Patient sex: M
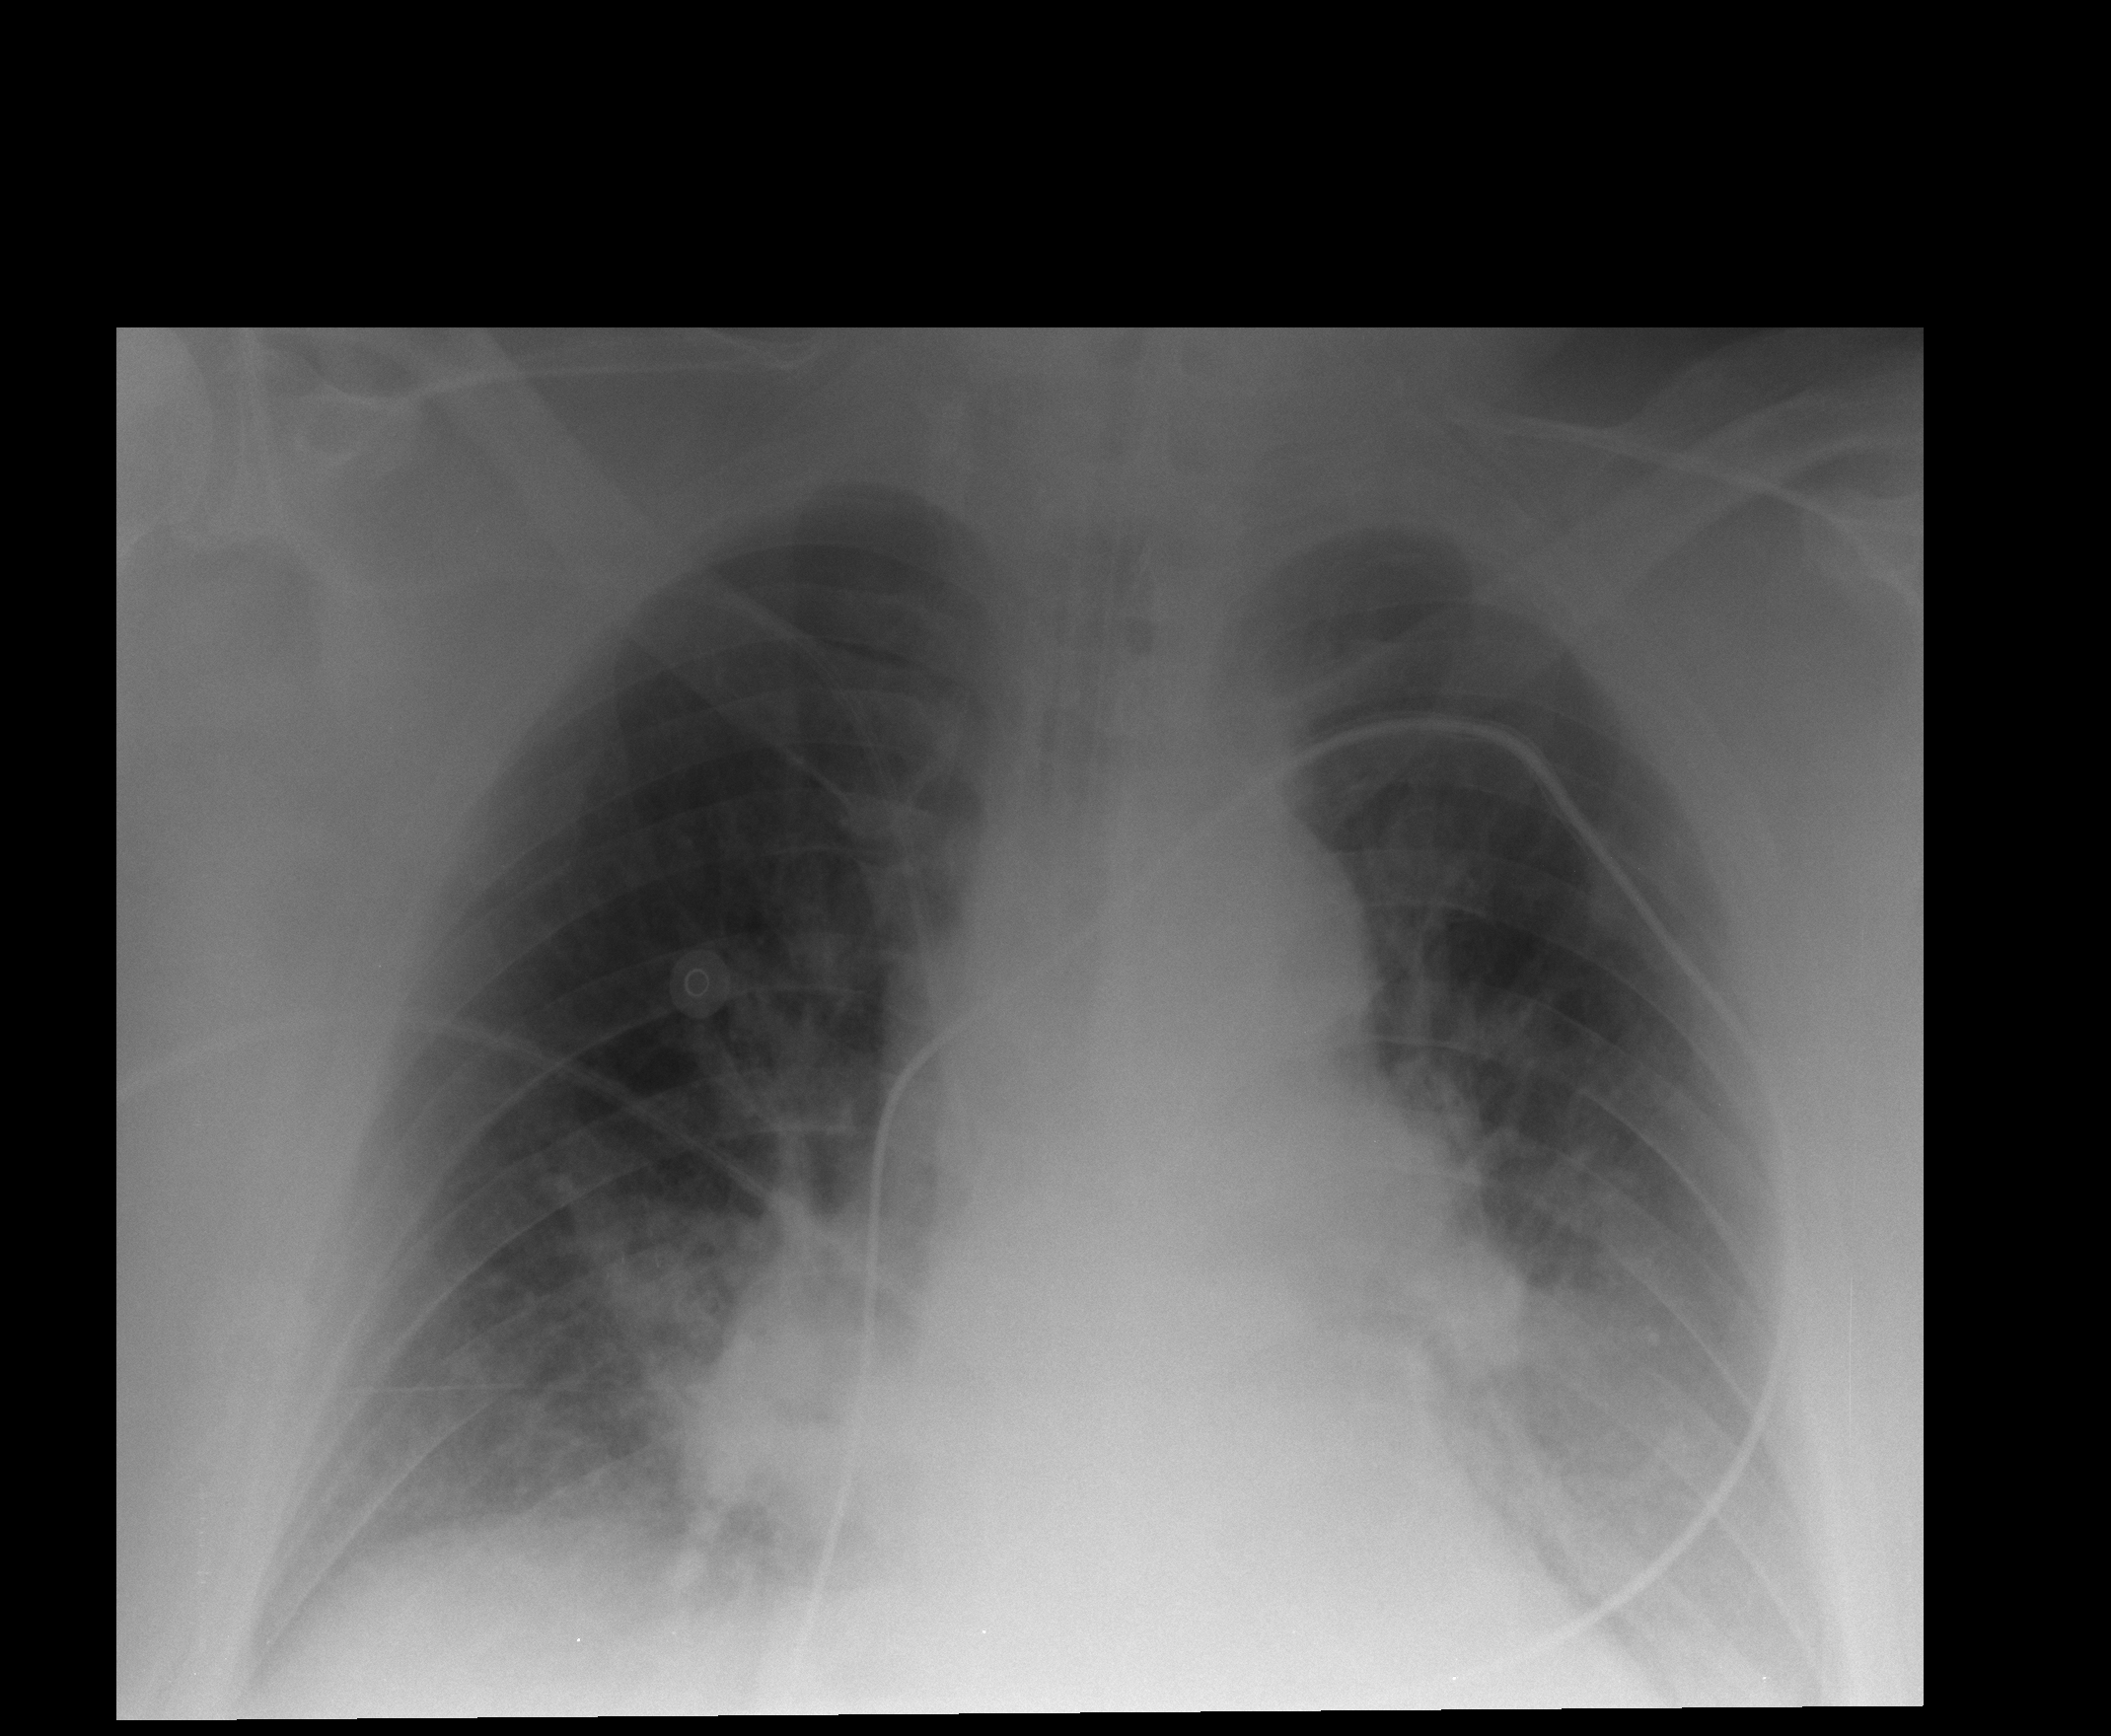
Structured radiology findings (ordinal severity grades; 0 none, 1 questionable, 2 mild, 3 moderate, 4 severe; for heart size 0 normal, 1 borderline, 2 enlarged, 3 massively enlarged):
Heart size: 2
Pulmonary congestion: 2
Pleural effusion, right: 2
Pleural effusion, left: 2
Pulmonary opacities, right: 2
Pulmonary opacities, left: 0
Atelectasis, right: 2
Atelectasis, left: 2